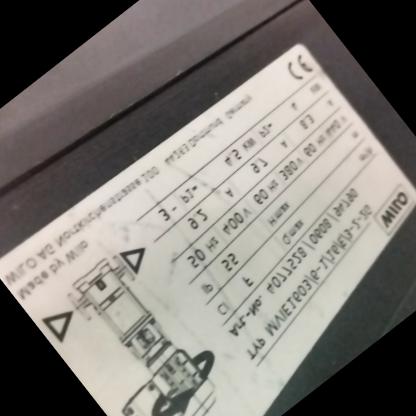
Klasa: tabliczka-znamionowa